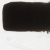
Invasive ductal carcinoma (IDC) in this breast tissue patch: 0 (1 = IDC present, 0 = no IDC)